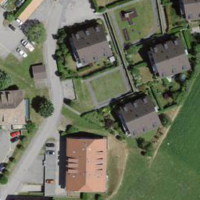
EUNIS habitat code: 54
Species observed at this site:
Datura stramonium